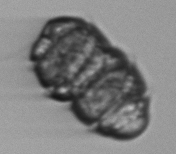
Label: Margalefidinium